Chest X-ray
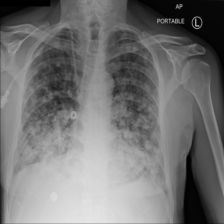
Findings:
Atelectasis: negative
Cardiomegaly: negative
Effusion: positive
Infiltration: negative
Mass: negative
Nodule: negative
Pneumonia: negative
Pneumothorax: negative
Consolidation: negative
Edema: negative
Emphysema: negative
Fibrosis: negative
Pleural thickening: negative
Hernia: negative